Question: I have a Visual Studio project that I created in my previous PC (32-bit if that makes any difference). I recently got a new PC (64-bit) and I am trying to open the project and I am seeing the following error:
'''
Unsupported
This version of Visual Studio does not have the following project types installed or does not support them. You can still open these projects in the version of Visual Studio in which they were originally created.
- ONew, "C: emp\onb\ONewSln\ONew\ONew.csproj"
No changes required
These projects can be opened in this version of Visual Studio without changing them. They will continue to open in Visual Studio 2010 SP1 and in this version of Visual Studio.
- ONewWeb, "C: emp\onb\ONewSln\ONewWeb\ONewWeb.csproj"
- ONewSln, "C: emp\onb\ONewSln\ONewSln.sln"
'''
Screenshot:

Is there a add-on or visual studio component that I have to download to make it work?
Please help me resolve the issue.
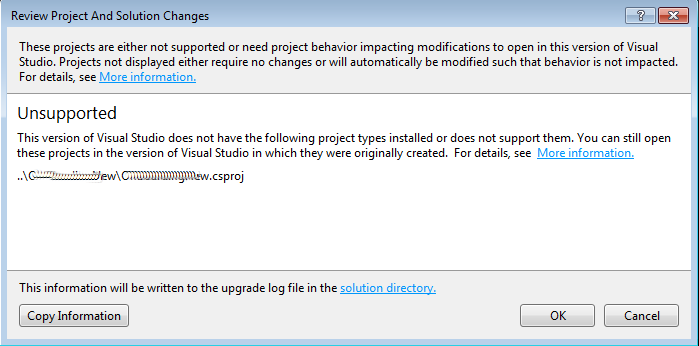
Answer: After doing some research and spending hours banging my head against the wall, I figured out how to resolve the issue.
You have to install Microsoft Office Developer Tools for Visual Studio 2012.
Open up the Web Platform Installer and if you don't have it installed, <URL> and install it. Search for Office Developer Tools and install it.
This will enable you to open the project without any issue.